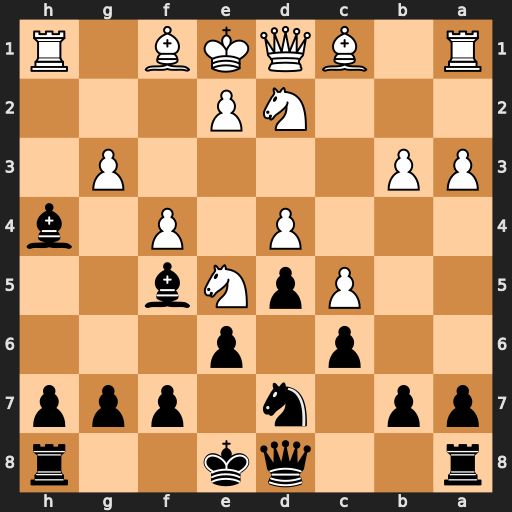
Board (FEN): r2qk2r/pp1n1ppp/2p1p3/2PpNb2/3P1P1b/PP4P1/3NP3/R1BQKB1R
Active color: b
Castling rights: KQkq
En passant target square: -
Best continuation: Bxg3#